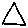
Label: triangle